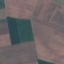
Land use / land cover: AnnualCrop